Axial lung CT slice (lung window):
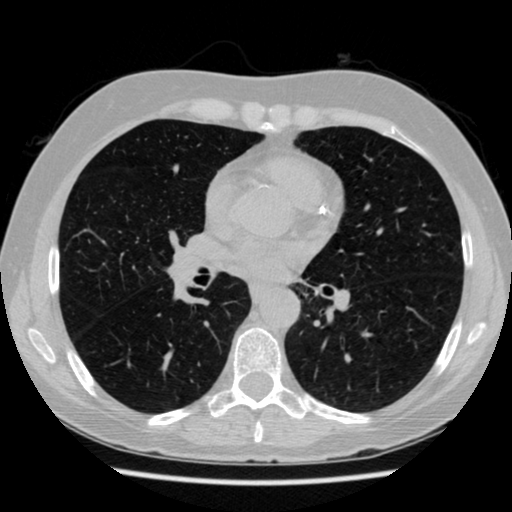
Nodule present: no